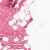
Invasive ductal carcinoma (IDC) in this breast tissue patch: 0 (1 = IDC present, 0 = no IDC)